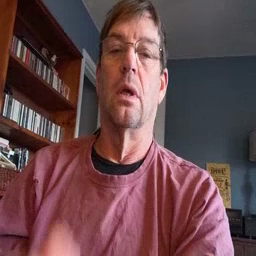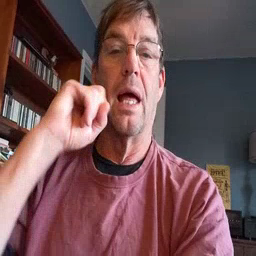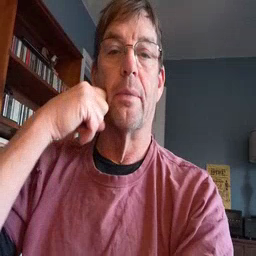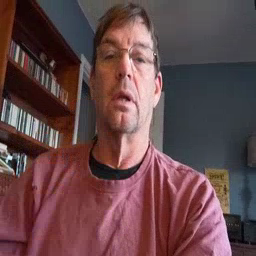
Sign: apple